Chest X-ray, AP view. Patient: 58 years old, sex M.
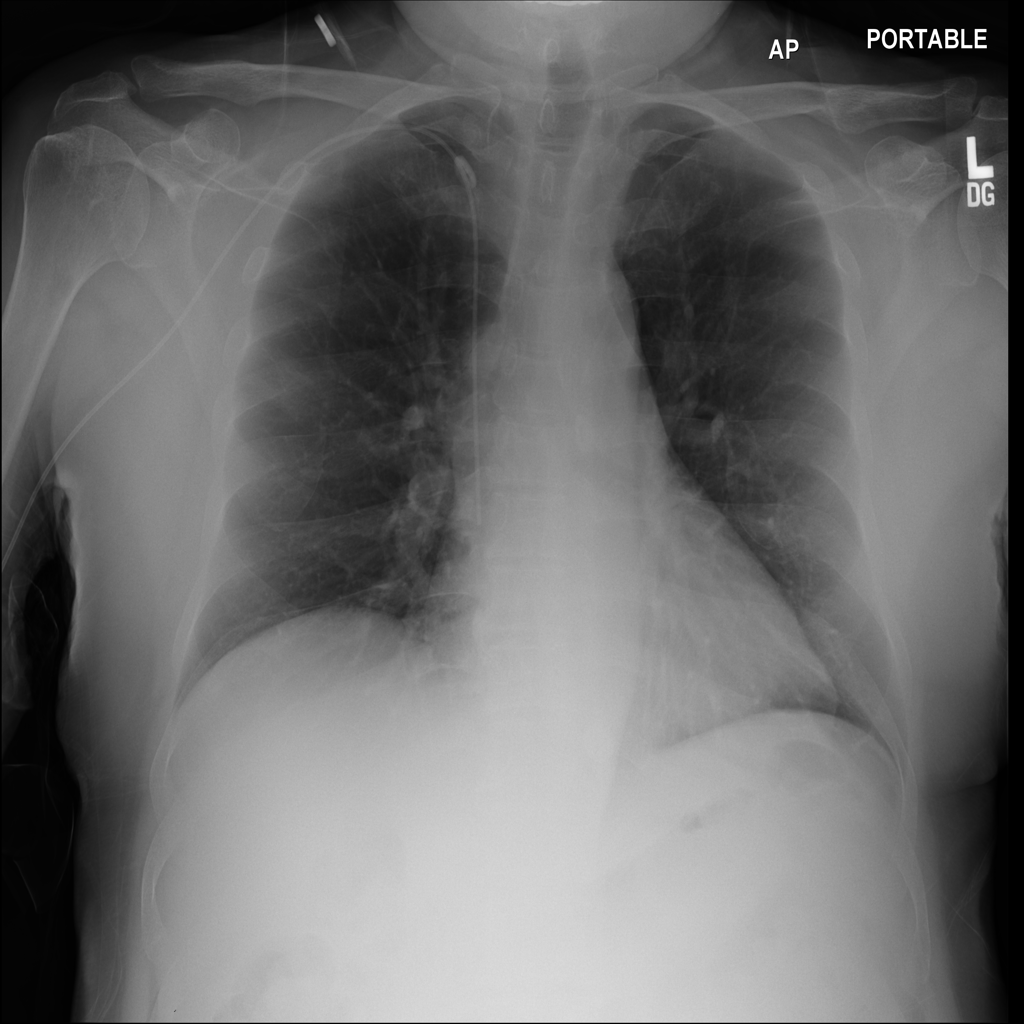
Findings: No Finding